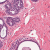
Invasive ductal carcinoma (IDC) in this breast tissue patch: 0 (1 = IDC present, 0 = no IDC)